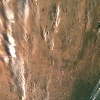
Label: land